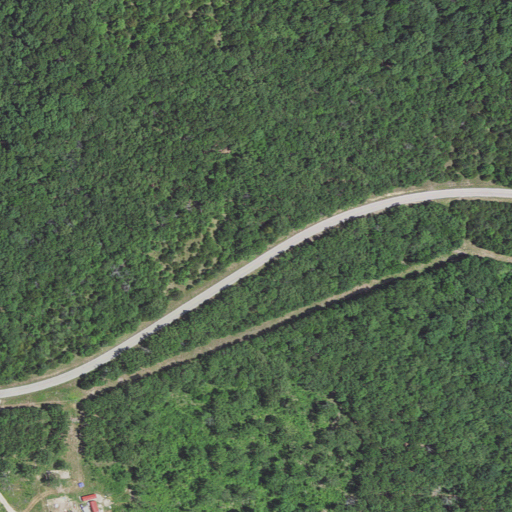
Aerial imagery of ridge(s) in Missouri named Hilo Ridge containing deciduous forest, open development, mixed forest, evergreen forest, low intensity development, and shrub